Field crop: maize
Growth stage: 2
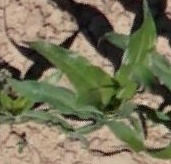
Species: maize